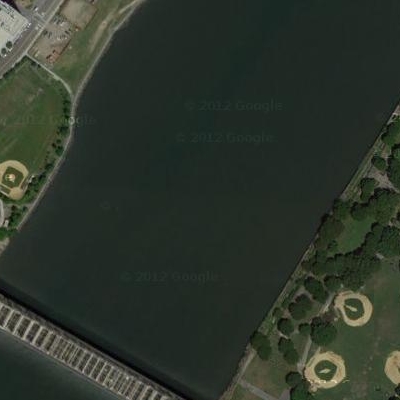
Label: RiverLake